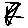
Label: zigzag